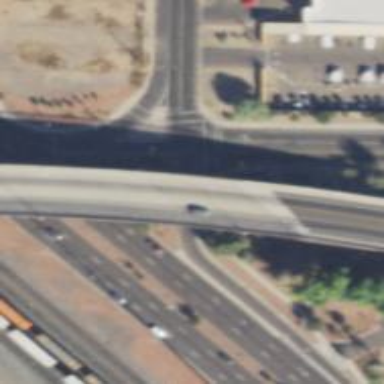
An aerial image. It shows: Trunk link highway with asphalt surface.